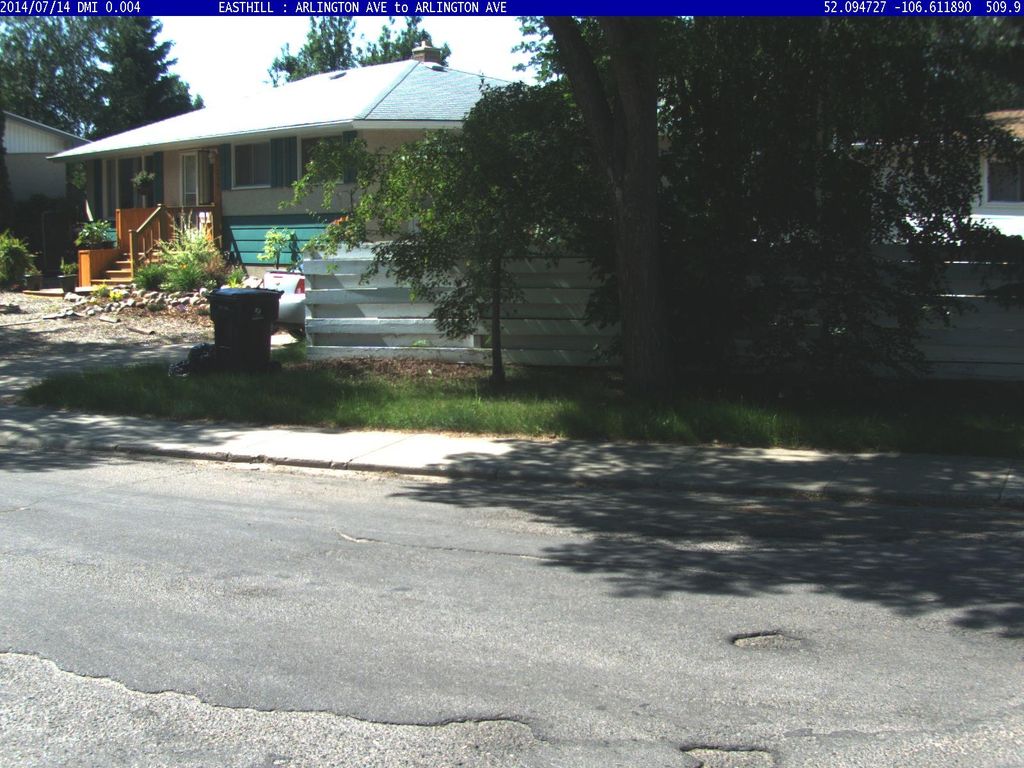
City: saskatoon